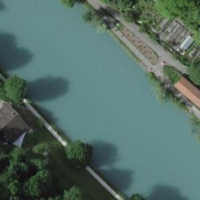
EUNIS habitat code: 53
Species observed at this site:
Vicia sepium
Helix pomatia
Aeshna cyanea
Apis mellifera
Silphium perfoliatum
Geranium sanguineum
Trifolium ochroleucon
Chelidonium majus
Salvia glutinosa
Taraxacum officinale
Rana temporaria